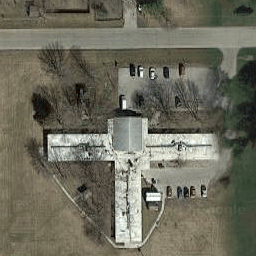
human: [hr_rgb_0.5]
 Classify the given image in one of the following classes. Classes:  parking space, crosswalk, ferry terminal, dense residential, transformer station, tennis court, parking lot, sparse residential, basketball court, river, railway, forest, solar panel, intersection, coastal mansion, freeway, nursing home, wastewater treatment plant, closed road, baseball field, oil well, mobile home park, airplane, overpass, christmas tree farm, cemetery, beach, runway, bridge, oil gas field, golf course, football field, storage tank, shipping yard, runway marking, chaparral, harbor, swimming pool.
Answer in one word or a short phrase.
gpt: nursing home